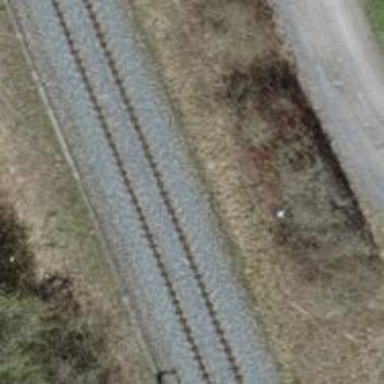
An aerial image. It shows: Railway switch.